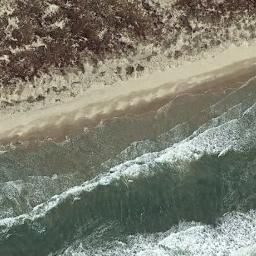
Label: beach